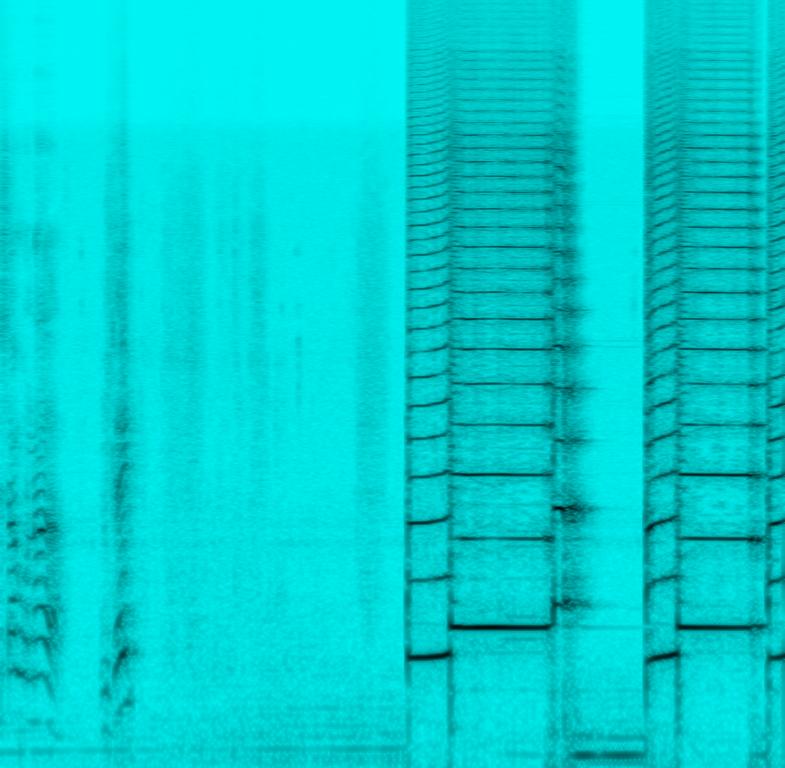
The low quality recording features a shofar tone played so loudly that the recording is distorted and harsh, aside from being already noisy itself. It is also in mono, as it was probably recorded with a phone.